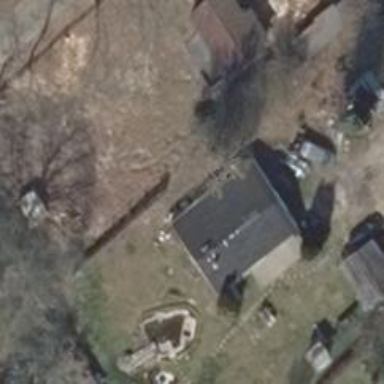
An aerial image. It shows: Detached building with gabled roof.